Field crop: maize
Growth stage: 1
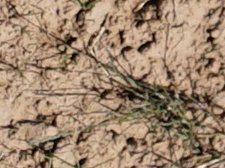
Species: lolium